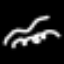
Label: squiggle